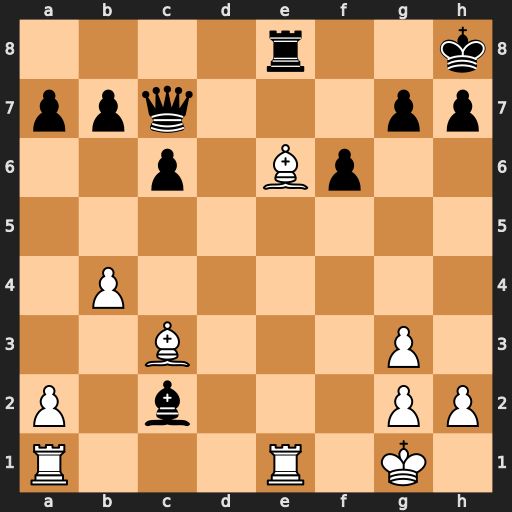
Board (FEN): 4r2k/ppq3pp/2p1Bp2/8/1P6/2B3P1/P1b3PP/R3R1K1
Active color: w
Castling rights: -
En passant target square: -
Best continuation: Bf5 Rxe1+ Rxe1